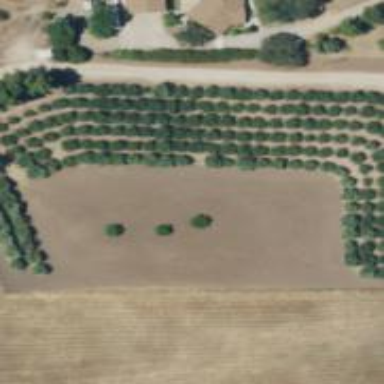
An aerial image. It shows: Orchard.